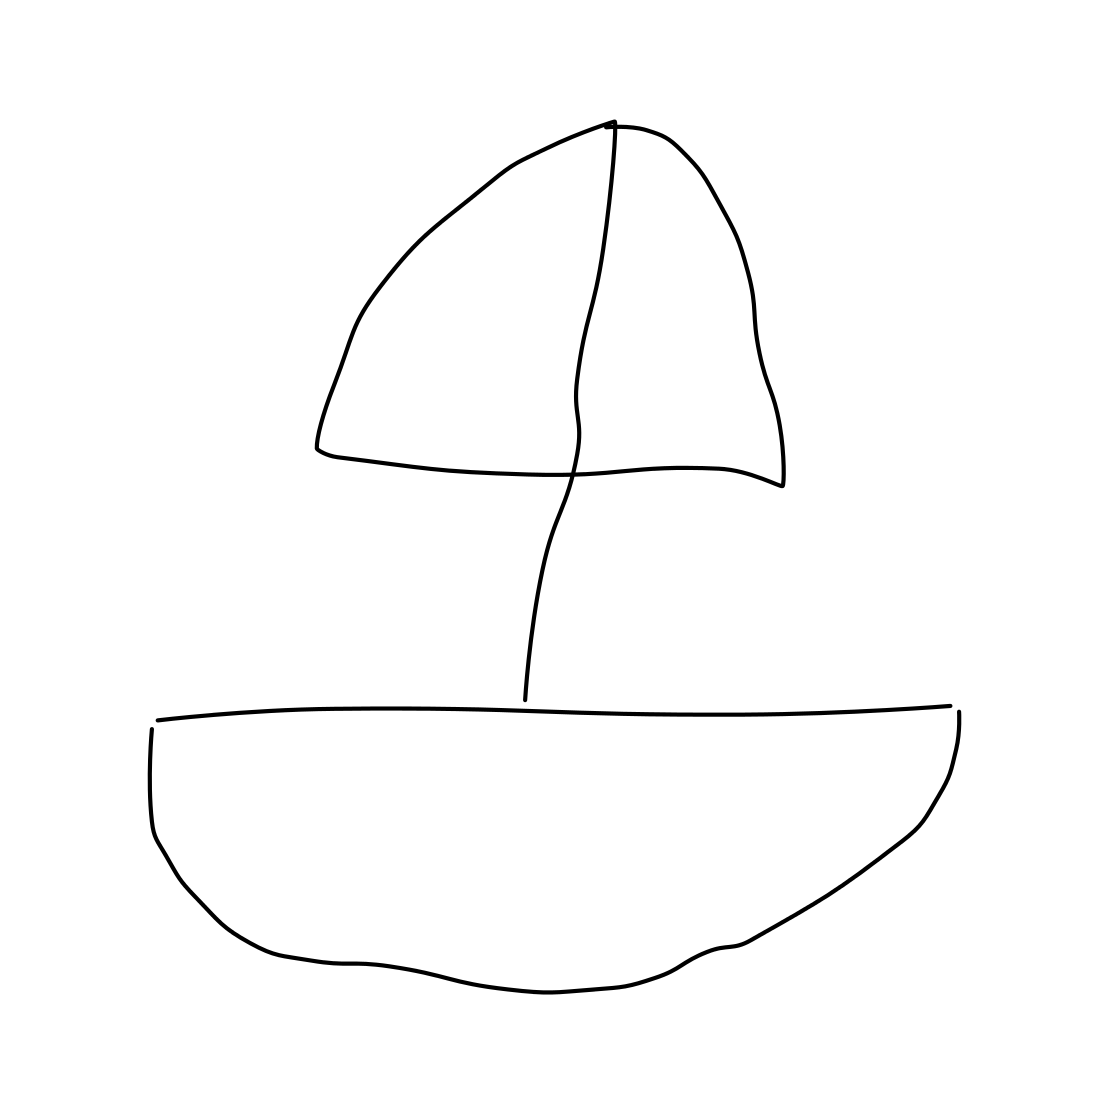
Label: sailboat